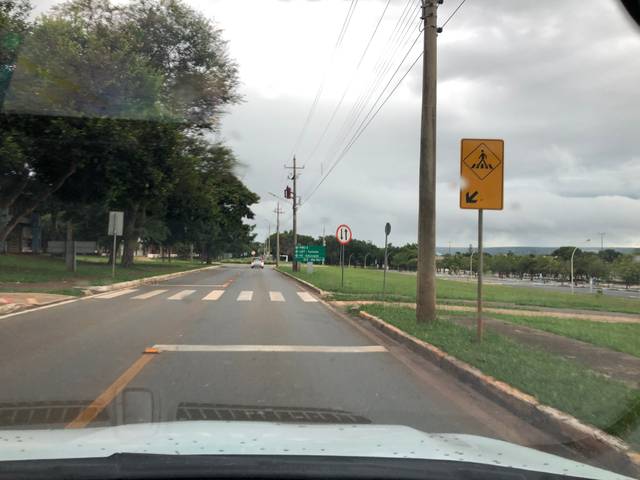
Region: Brazil
Coordinates: -15.768, -47.869